Field crop: maize
Growth stage: 2
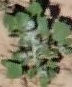
Species: chenopodium